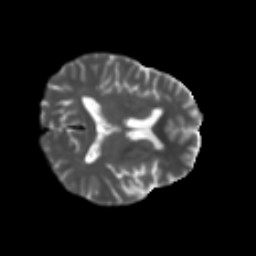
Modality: T2w
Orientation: axial
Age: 59
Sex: female
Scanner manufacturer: ge
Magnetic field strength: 3 T
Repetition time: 7.8 s
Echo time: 0.0606 s